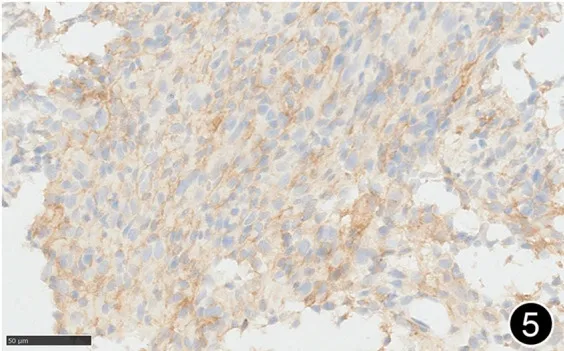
The tumor cells diffusely express PD-L1 clone 288, a high-power magnification of the EnVision method.
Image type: pathology (immunostaining)